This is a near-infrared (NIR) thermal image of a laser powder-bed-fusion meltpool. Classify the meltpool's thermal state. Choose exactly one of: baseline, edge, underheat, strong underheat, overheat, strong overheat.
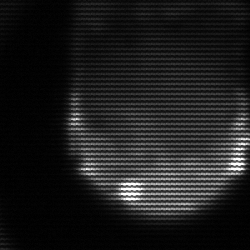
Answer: edge